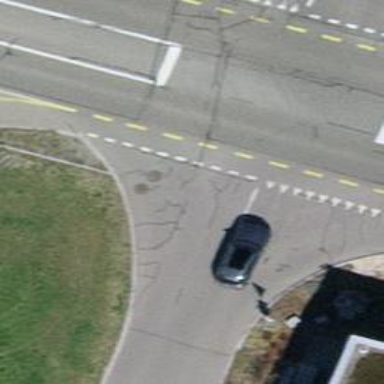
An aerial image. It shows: Unmarked and uncontrolled road crossing.